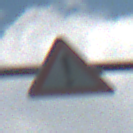
Verkehrszeichen: Gefahrenstelle
Umgebung: Outdoor, Urban
Tageszeit: MorningAfternoon
Wetter: PartlyCloudy
Licht: Natural
Jahreszeit: NotSpecified
Kontrast: LowContrast